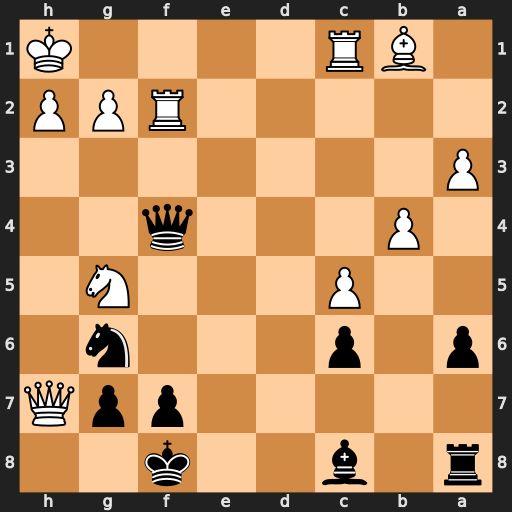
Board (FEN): r1b2k2/5ppQ/p1p3n1/2P3N1/1P3q2/P7/5RPP/1BR4K
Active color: b
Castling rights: -
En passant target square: -
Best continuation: Qxc1+ Rf1 Qxf1#